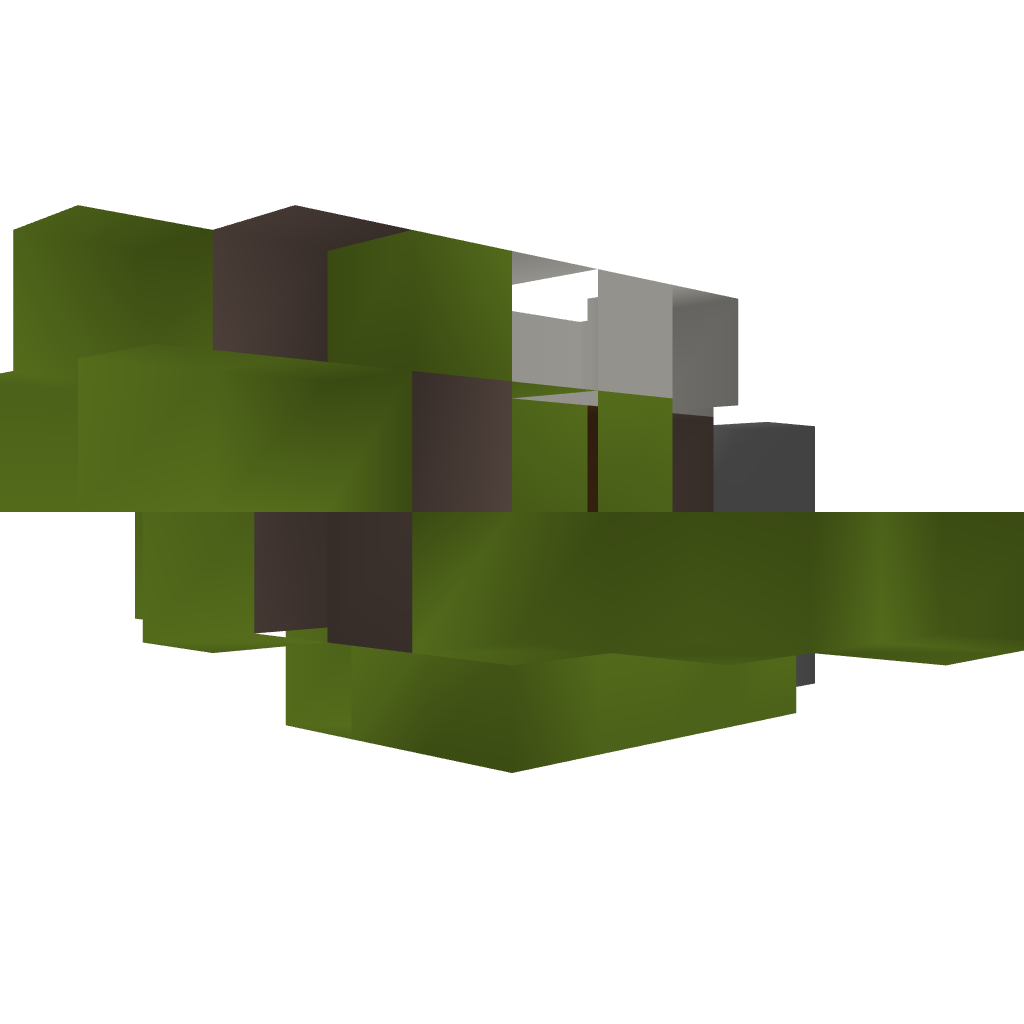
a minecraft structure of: Fighter Kn-181 TF/B